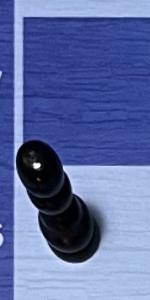
Label: Pawn_Black